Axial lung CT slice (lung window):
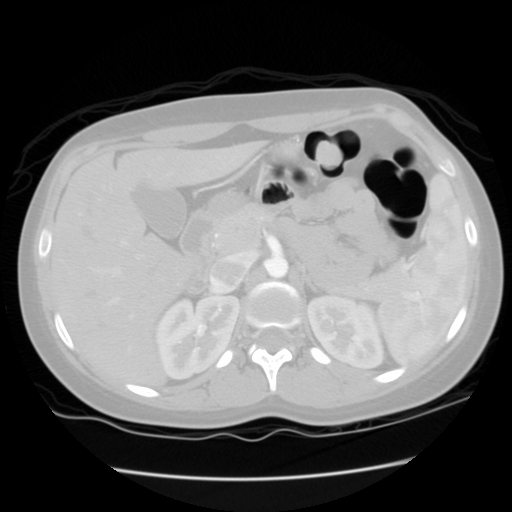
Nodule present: no